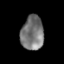
Tissue: lung
Cell type: Epithelial cells
Senescence score: 0.1732
Nuclear area (px): 767
Mean DAPI intensity: 117.837